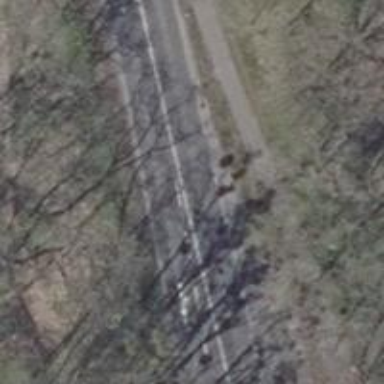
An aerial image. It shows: Asphalt path.